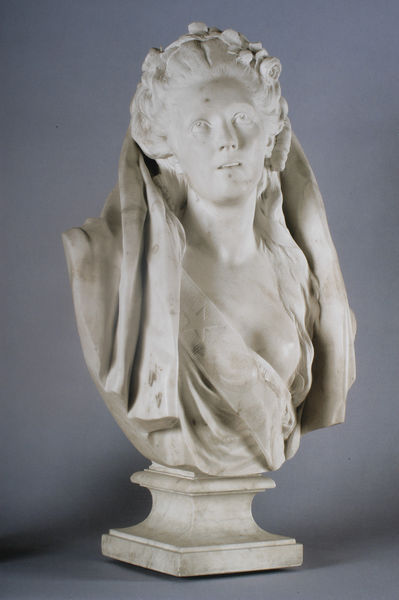
Titel: Sophie Arnould
Standort: Paris
Institution: Musée du Louvre
Schlagwörter: kopf, nackt, schatten, umhang, weiß, mädchen, blumen, brust, busen, frankreich, frau, frisur, grau, haar, marmor, mund, nase, ohr, stirn, blick, rose, rosen, schleier, tuch, beige, arme, augen, band, falten, gesicht, haarschmuck, kleidung, kragen, sockel, stein, hals, portrait, porträt, figur, gewand, haare, mantel, stoff, kinn, lippen, locken, scheitel, skulptur, statue, schärpe, wangen, haarband, weiblich, büste, glanz, mimik, glänzend, bildhauerei, faltenwurf, plastik, plinthe, poliert, stofflichkeit, oben, stern, pupille, gedreht, nasenlöcher, scheite, zähne, miene, blütenkranz, königin, klassik, instabil, geschliffen, haartracht, kaiserin, mamor, garu, teil, nakct, mud, textur, hare, geöffneter mund, blick nach oben, umhag, brudst, gehobenes kinn, jragen, leidensmiene, nackte brust, harrkranz, billdhauerei, torsierung, louis quinze